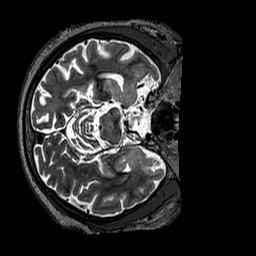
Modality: T2w
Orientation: axial
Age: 58
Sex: male
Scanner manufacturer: siemens
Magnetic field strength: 3 T
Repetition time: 3.2 s
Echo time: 0.567 s